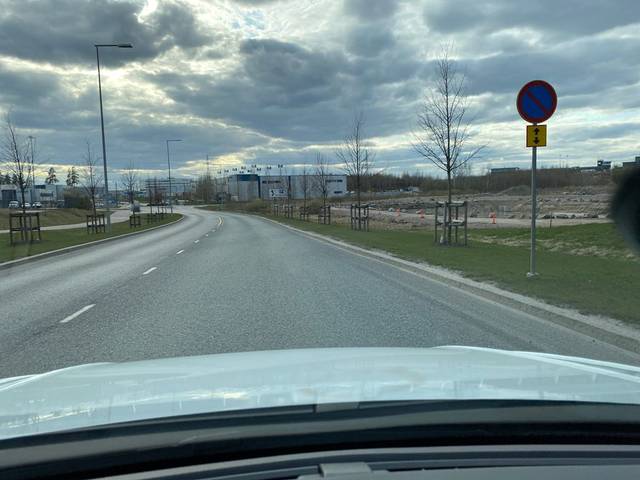
Region: Finland
Coordinates: 60.303, 24.944